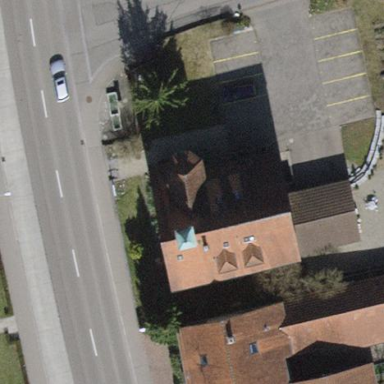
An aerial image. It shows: Building that serves as place of worship.